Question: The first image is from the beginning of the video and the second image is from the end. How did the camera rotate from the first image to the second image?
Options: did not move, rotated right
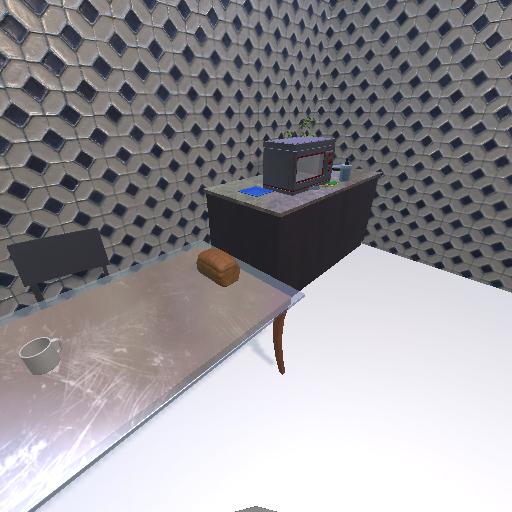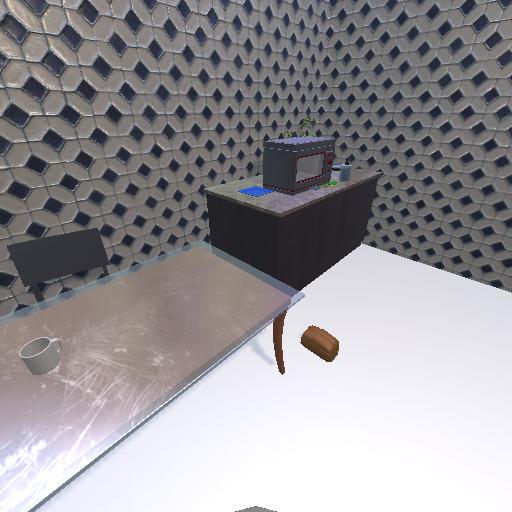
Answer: did not move